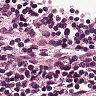
Metastatic tissue present: no